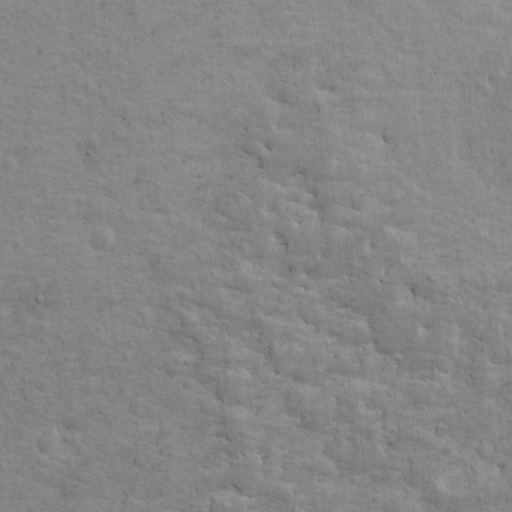
Classes present: Background